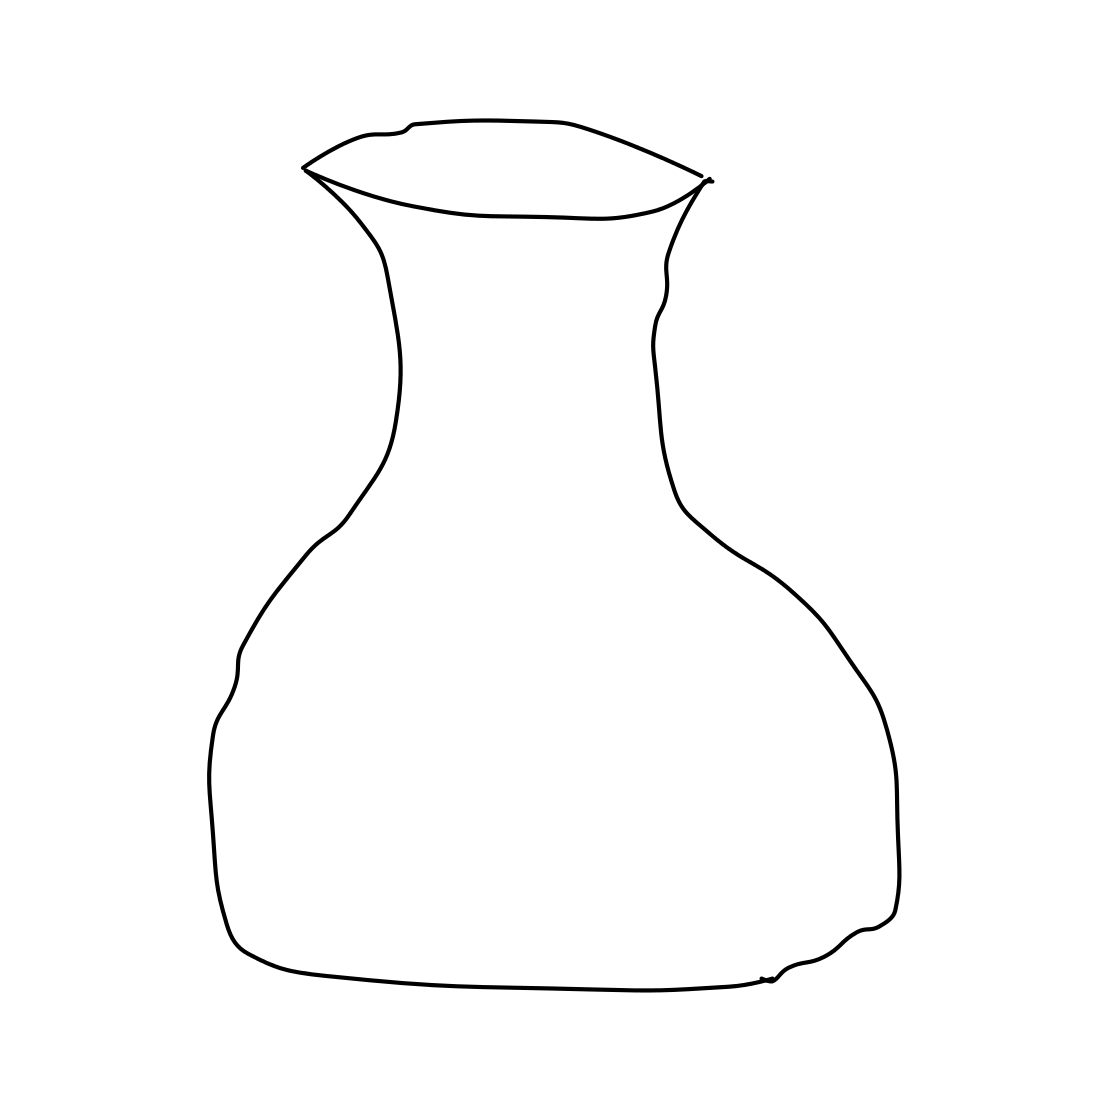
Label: vase